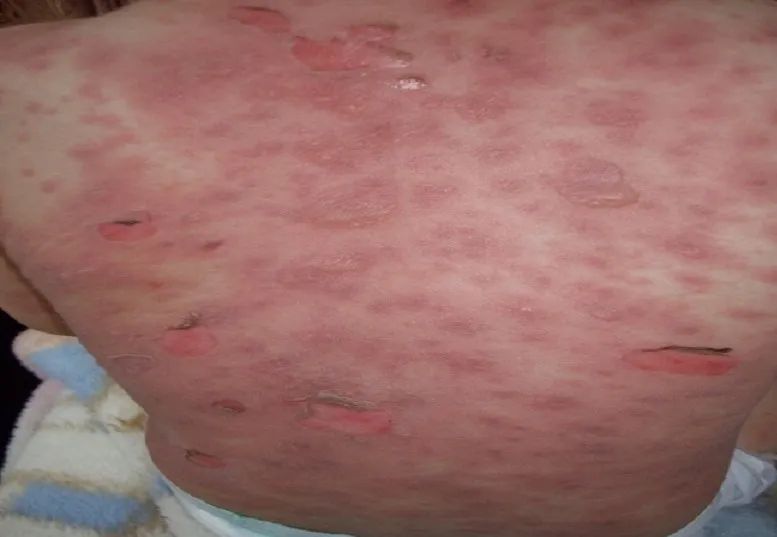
Erythematous rash with flaccid blisters affecting the trunk.
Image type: medical_photograph (skin_photograph)